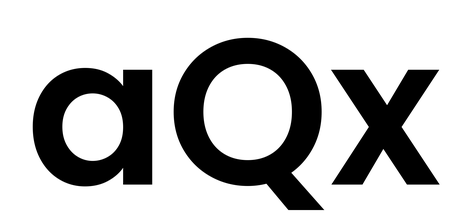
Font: Poppins-SemiBold